Question: I discovered this when decompiler an application, no one knows what it's kind of a Library? I found it in an Android app, because I want to look to try the library

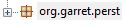
Answer: It's a database library called <URL>.